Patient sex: M
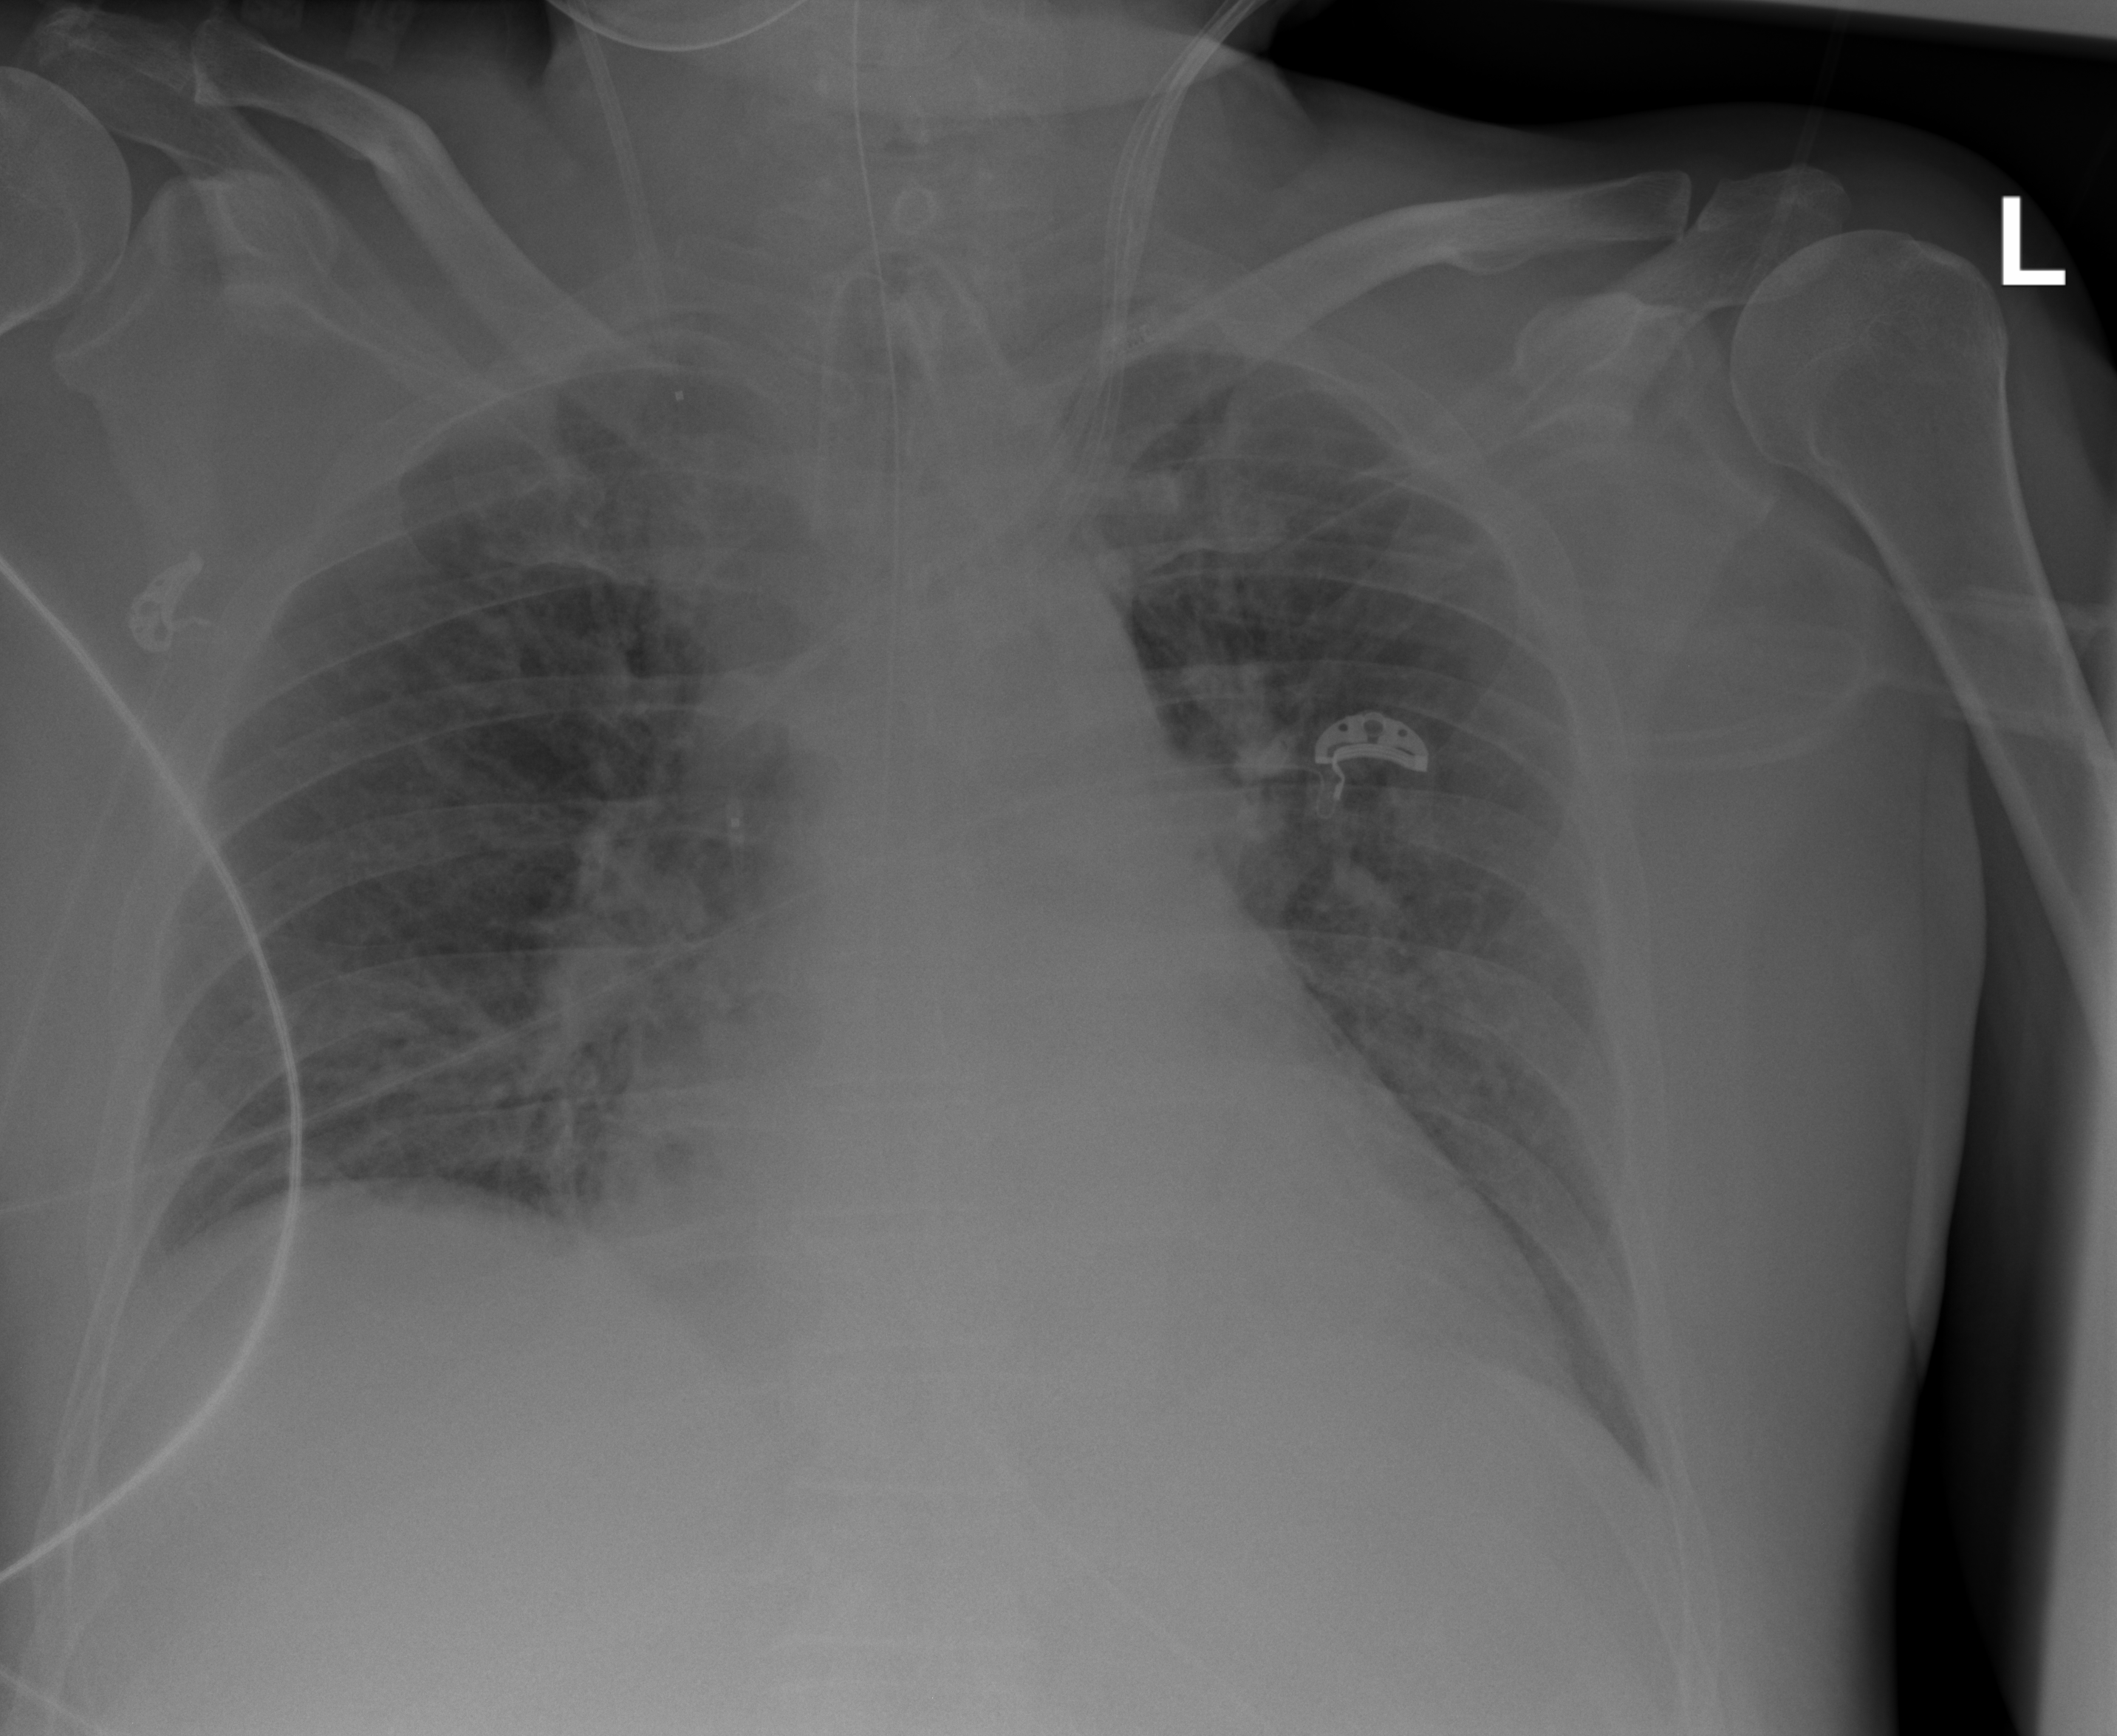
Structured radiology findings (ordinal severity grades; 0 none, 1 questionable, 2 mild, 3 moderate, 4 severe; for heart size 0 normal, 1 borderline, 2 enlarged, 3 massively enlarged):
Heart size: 2
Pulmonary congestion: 2
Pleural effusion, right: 0
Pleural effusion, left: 2
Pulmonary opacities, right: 2
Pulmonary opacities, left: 2
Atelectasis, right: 2
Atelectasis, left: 2